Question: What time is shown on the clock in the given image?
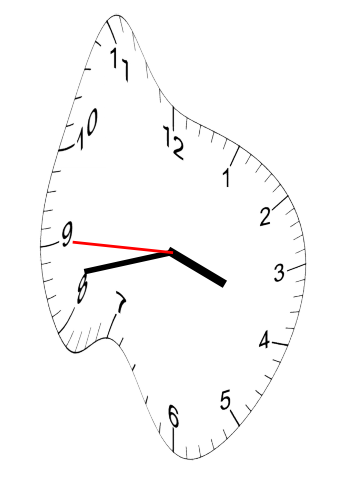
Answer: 03:42:45